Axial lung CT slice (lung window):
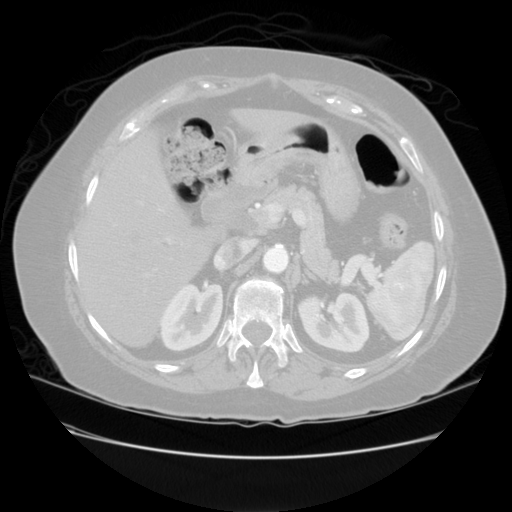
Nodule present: no